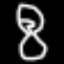
Label: hourglass